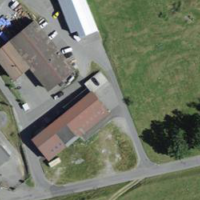
EUNIS habitat code: 55
Species observed at this site:
Veronica filiformis